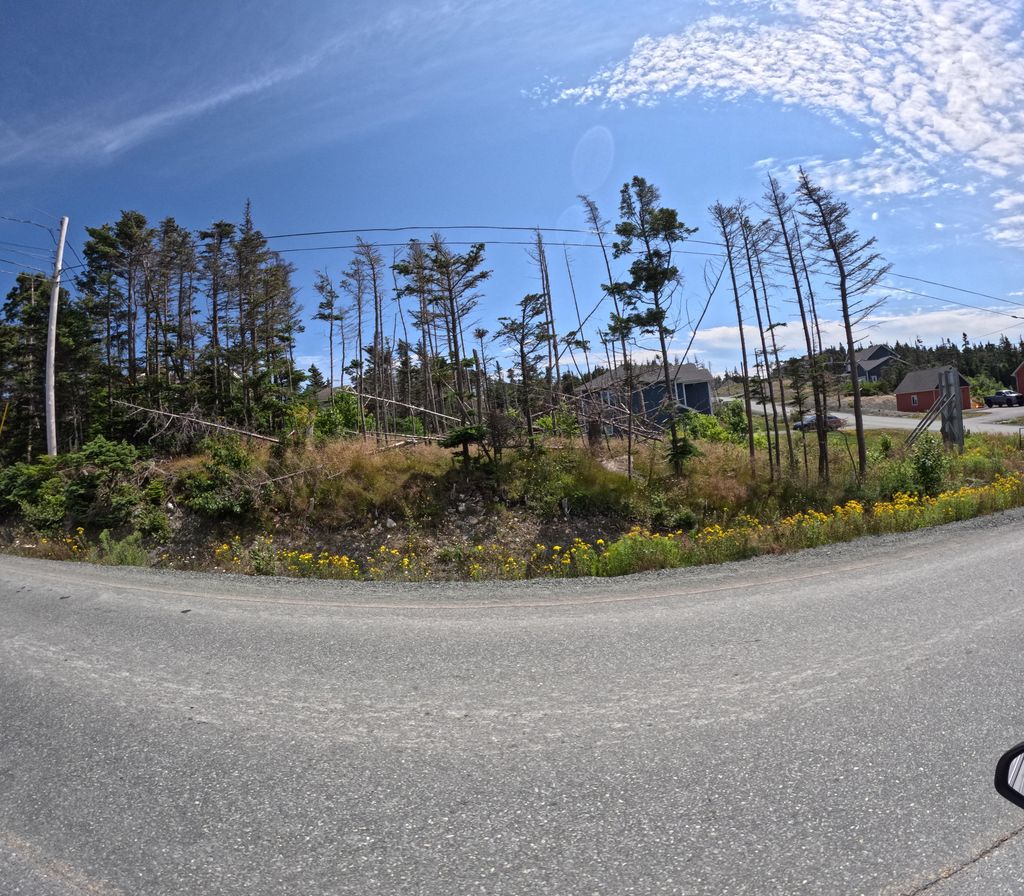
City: st_johns